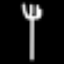
Label: fork